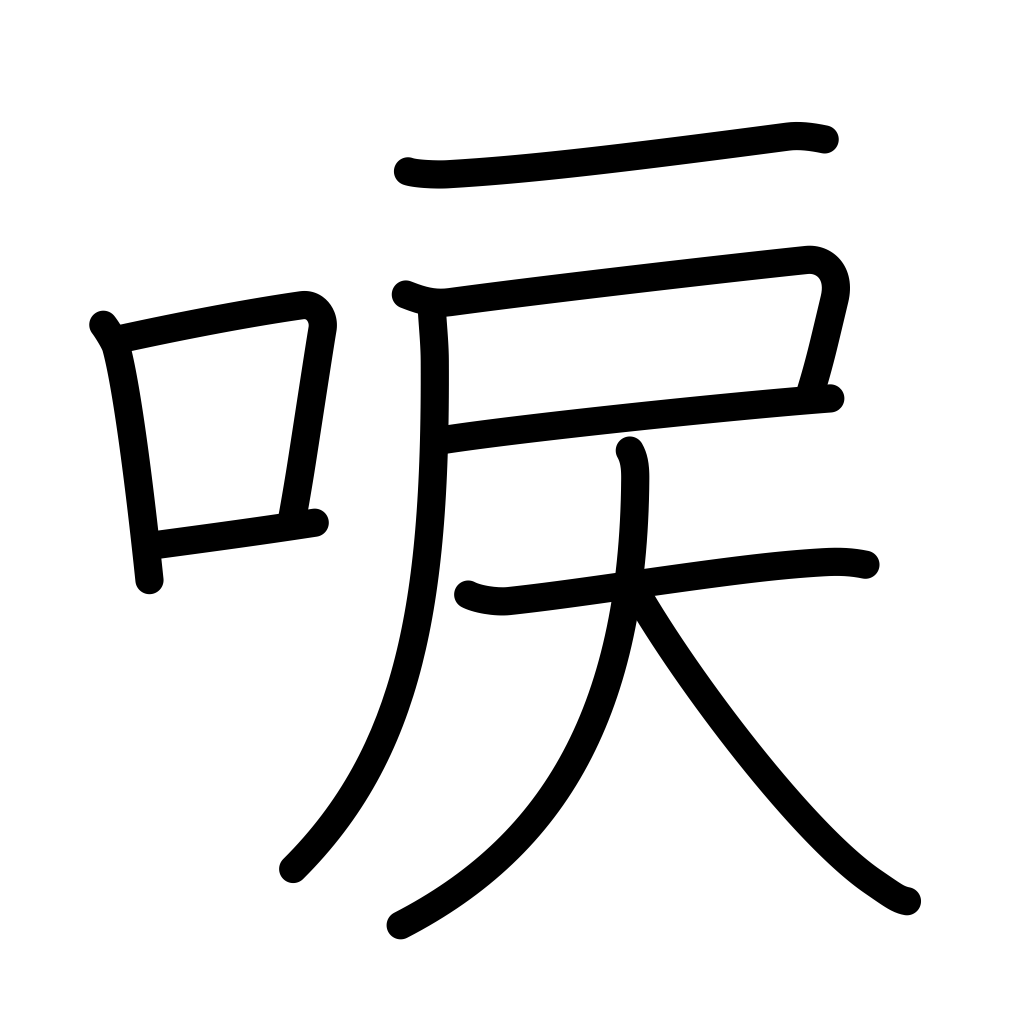
Meaning: cry, honking of birds, droning of cicadas